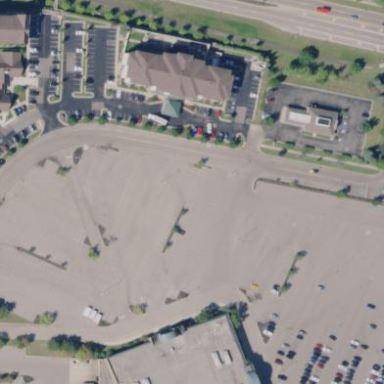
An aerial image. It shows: Parking area with surface.